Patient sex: F
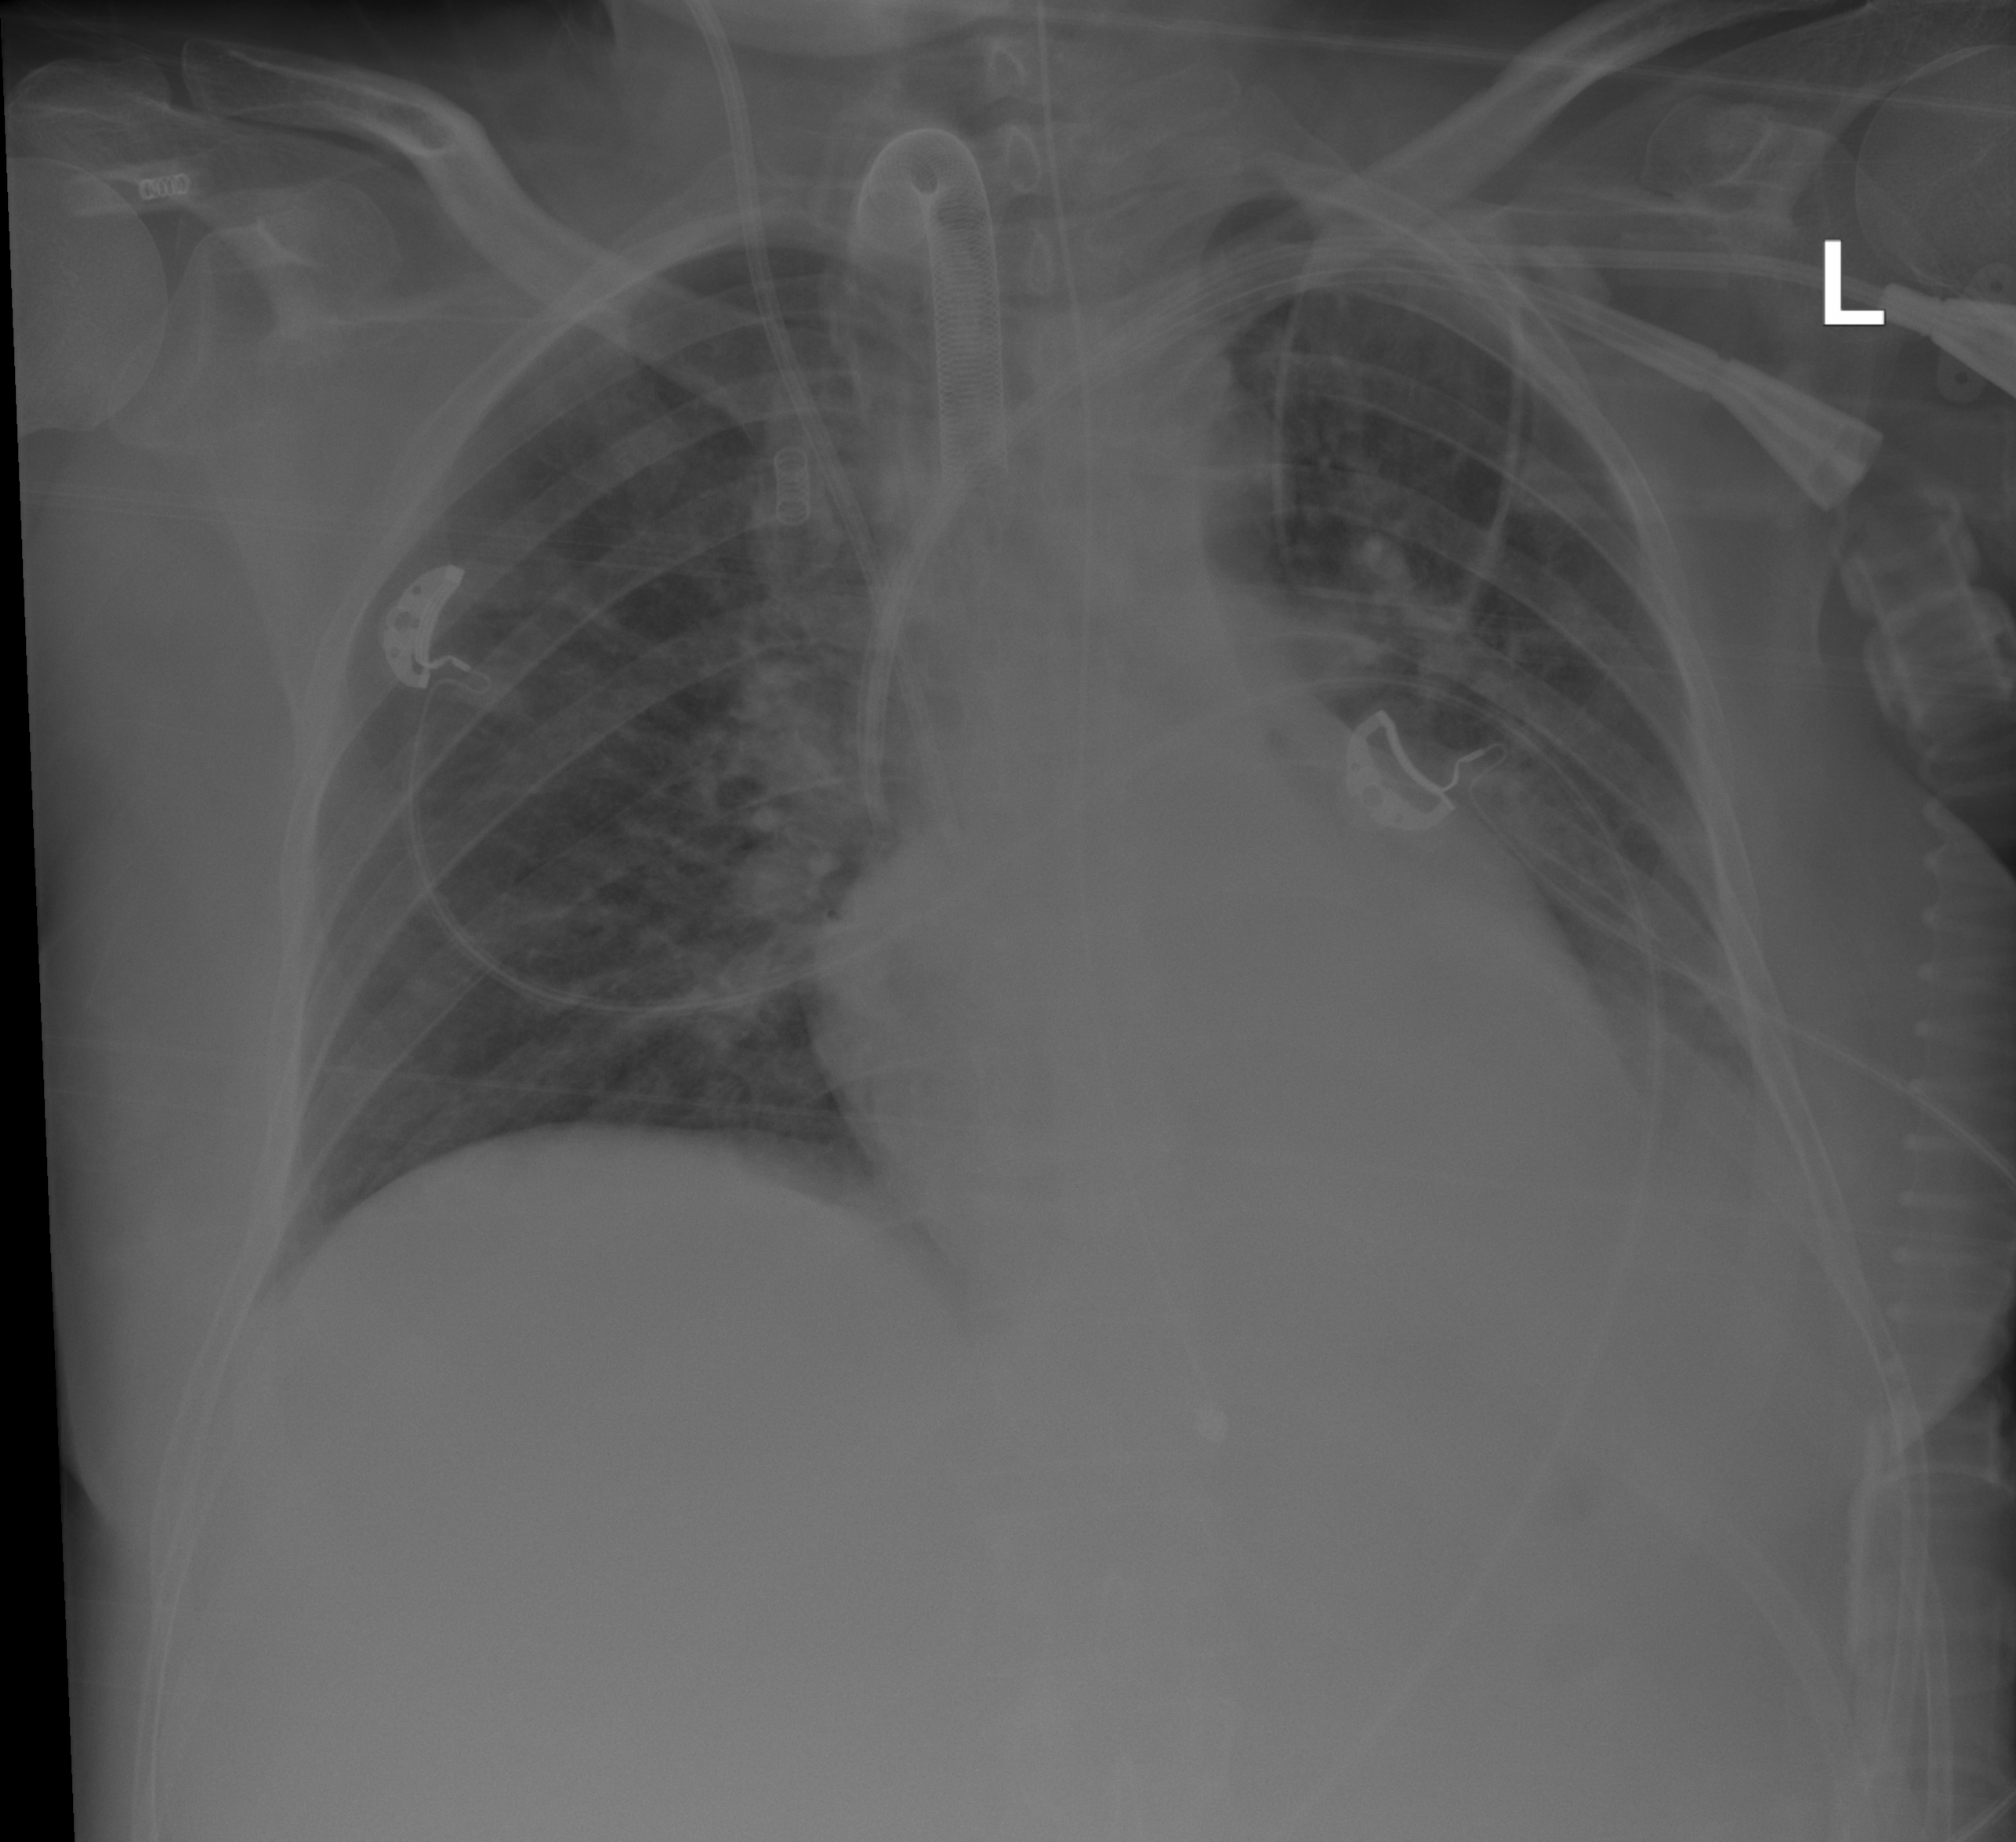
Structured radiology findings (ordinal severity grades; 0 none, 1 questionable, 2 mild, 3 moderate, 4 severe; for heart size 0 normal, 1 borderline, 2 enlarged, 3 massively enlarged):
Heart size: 0
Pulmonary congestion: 2
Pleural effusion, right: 0
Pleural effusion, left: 2
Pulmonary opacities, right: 0
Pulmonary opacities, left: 0
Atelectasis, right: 0
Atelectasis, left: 2